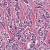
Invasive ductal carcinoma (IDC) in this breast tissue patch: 1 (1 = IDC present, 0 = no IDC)